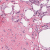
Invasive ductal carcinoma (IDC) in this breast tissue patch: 0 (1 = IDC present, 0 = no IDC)